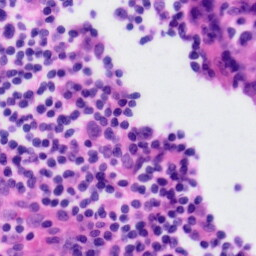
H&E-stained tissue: Tonsil